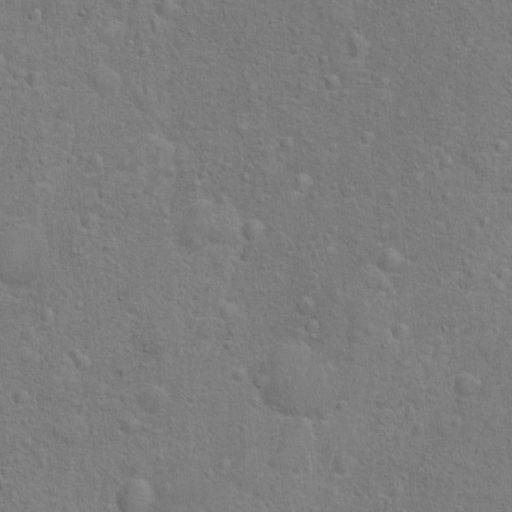
Classes present: Background